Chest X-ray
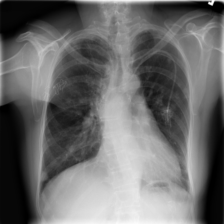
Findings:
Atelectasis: negative
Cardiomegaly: negative
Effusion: negative
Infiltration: negative
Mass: negative
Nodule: positive
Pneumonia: negative
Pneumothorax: negative
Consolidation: negative
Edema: negative
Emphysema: negative
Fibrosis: positive
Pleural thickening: negative
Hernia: negative